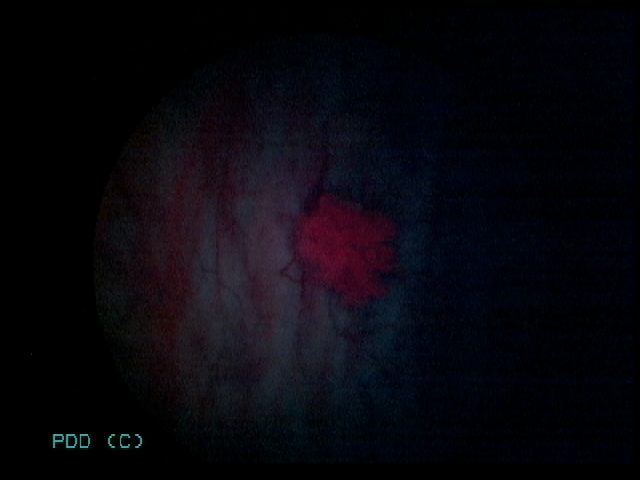
Modality: BLC
Class: Malignant
Subclass: LowGradePapillary
Lesion: L1
Stage: Ta
Morphology: Papillary
Bladder cancer association: Yes